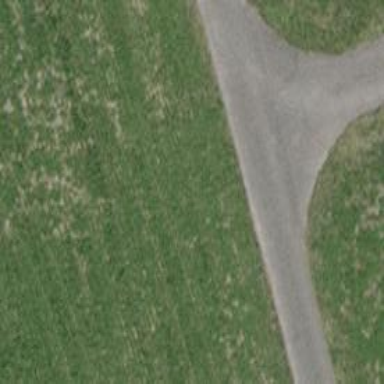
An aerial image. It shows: Gravel track with grade2 quality.